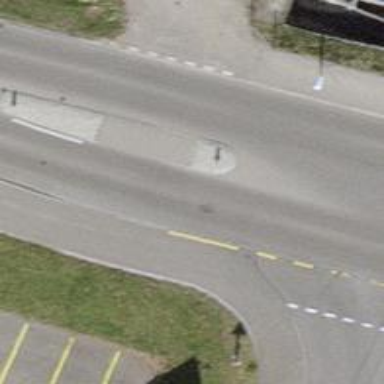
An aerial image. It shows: Unmarked crossing with pedestrian island.